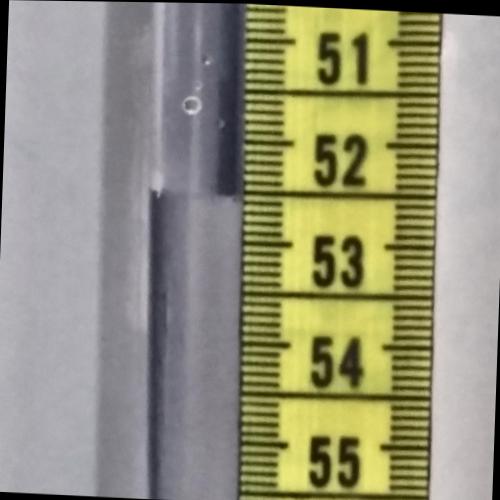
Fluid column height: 52.5 cm